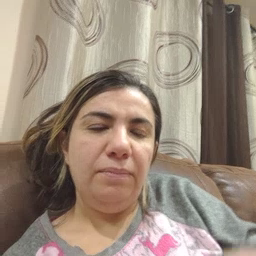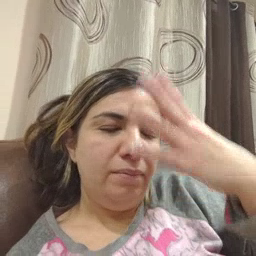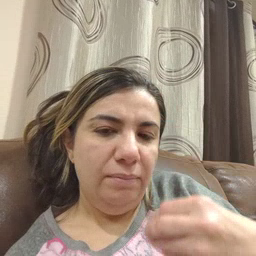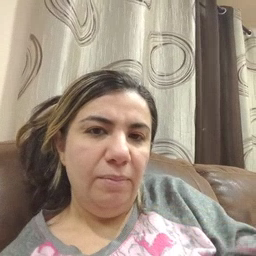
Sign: sleepy